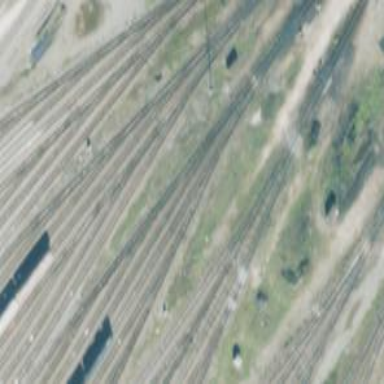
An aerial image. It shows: Railway yard.